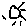
Label: sun